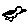
Label: bird